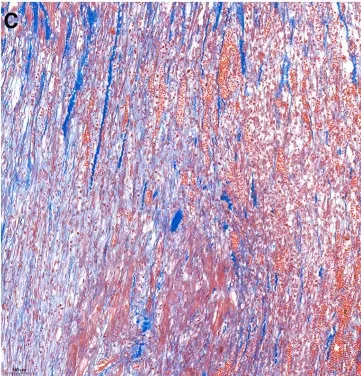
Histopathology examination of the trauma site on right ventricular anterior wall: thrombosis, degenerated and necrotic myocardium, and macrophages infiltration. Masson's trichrome staining 100x.
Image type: pathology (masson_trichrome)